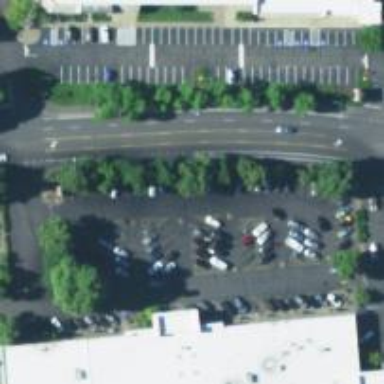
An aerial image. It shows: Parking space is available.